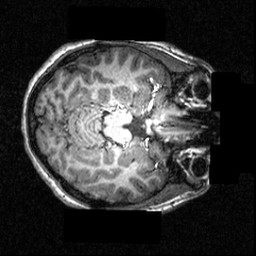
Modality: T1w
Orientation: axial
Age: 20
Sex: female
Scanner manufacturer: siemens
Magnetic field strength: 3.951 T
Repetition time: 1.5 s
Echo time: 0.00335 s